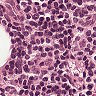
Metastatic tissue present: no